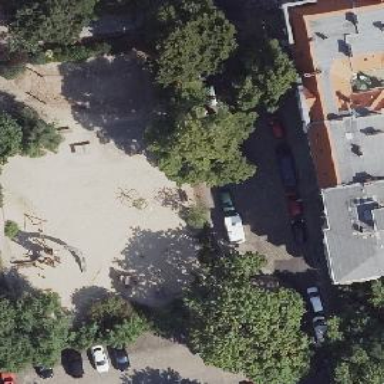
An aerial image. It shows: Sandpit playground.